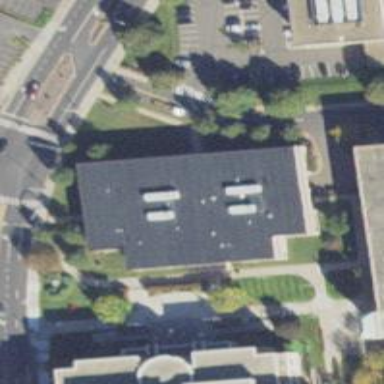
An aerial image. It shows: Government office.